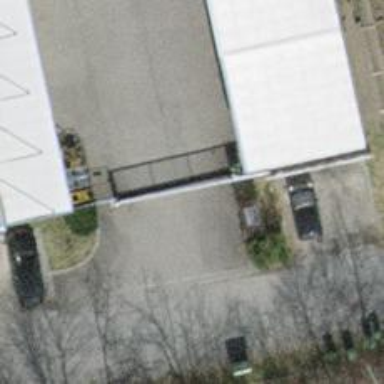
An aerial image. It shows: Gate.